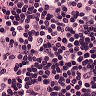
Metastatic tissue present: no